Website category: auto
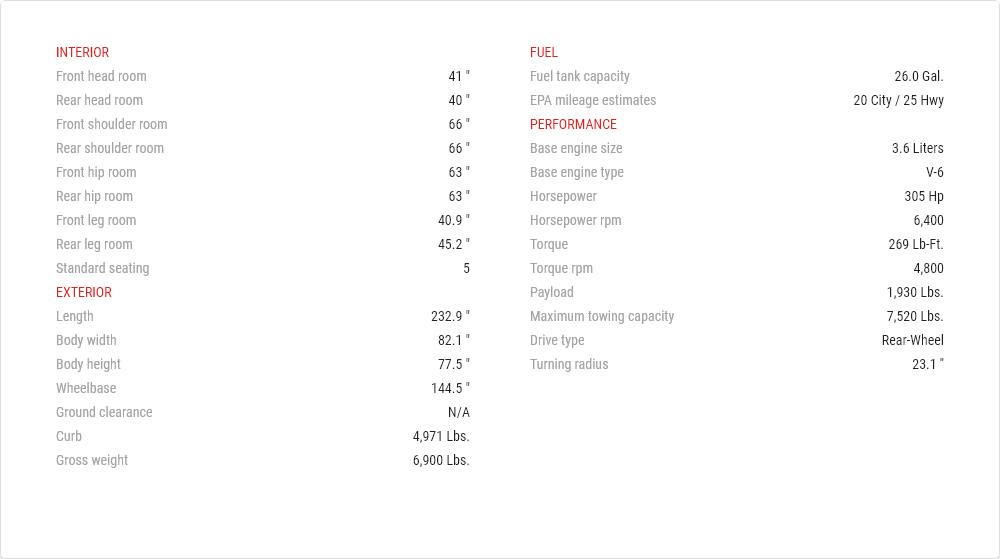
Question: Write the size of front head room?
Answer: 41 "

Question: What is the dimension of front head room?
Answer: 41 "

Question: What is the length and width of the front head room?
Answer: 41 "

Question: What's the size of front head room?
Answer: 41 "

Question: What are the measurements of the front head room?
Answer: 41 "

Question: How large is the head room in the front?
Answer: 41 "

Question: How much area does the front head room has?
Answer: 41 "

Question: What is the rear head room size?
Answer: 40 "

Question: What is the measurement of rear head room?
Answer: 40 "

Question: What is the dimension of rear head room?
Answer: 40 "

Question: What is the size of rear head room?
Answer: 40 "

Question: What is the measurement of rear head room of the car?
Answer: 40 "

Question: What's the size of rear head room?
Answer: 40 "

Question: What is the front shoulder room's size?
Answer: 66 "

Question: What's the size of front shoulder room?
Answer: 66 "

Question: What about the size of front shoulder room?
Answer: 66 "

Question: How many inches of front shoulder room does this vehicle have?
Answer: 66 "

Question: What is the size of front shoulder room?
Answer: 66 "

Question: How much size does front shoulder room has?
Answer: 66 "

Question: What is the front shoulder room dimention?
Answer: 66 "

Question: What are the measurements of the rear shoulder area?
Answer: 66 "

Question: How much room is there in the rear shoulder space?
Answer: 66 "

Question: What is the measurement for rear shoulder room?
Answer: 66 "

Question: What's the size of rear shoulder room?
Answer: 66 "

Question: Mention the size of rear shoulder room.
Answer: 66 "

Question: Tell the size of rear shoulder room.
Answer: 66 "

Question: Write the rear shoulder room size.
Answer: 66 "

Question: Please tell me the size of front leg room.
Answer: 40.9 "

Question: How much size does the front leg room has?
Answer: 40.9 "

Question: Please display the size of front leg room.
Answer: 40.9 "

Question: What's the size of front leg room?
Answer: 40.9 "

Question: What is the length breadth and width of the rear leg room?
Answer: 45.2 "

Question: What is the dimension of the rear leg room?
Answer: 45.2 "

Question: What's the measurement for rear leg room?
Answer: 45.2 "

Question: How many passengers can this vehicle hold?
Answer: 5

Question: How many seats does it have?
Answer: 5

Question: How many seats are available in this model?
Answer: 5

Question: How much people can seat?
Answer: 5

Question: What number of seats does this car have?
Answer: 5

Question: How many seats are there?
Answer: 5

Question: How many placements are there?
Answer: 5

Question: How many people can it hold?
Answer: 5

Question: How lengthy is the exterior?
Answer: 232.9 "

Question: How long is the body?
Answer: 232.9 "

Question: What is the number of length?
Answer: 232.9 "

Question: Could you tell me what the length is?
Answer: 232.9 "

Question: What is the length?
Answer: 232.9 "

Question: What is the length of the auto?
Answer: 232.9 "

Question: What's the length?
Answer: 232.9 "

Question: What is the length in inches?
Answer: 232.9 "

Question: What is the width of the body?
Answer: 82.1 "

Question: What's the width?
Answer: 82.1 "

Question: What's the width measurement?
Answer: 82.1 "

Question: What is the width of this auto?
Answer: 82.1 "

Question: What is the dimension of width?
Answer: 82.1 "

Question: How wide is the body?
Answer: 82.1 "

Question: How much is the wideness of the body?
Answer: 82.1 "

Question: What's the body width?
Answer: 82.1 "

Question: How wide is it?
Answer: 82.1 "

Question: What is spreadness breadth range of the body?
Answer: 82.1 "

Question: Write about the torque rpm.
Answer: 4,800

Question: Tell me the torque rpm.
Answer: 4,800

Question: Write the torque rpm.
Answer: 4,800

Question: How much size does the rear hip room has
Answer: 63 "